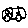
Label: car